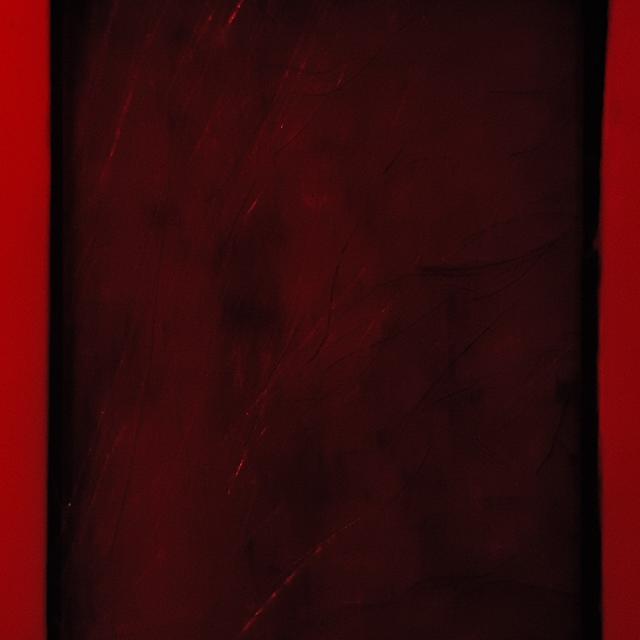
Canine fungal skin infection — characterized by alopecia, scaling, crusting, and circular lesions. Common agents include Malassezia and Candida species.